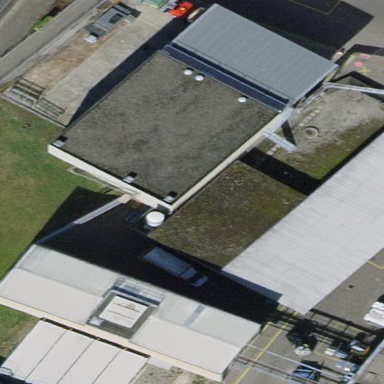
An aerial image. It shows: Industrial building.